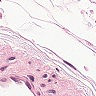
Metastatic tissue present: no